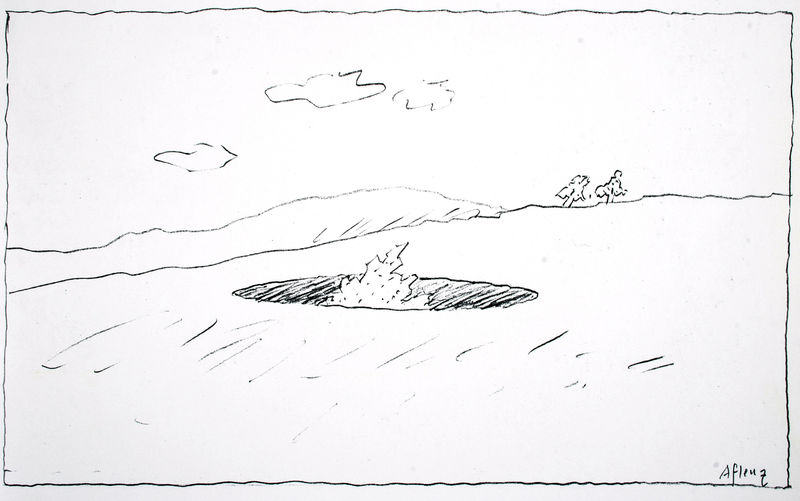
Titel: Ideenskizze
Künstler: Gustav Peichl
Standort: Aflenz
Institution: EFA-Erdfunkstelle
Schlagwörter: baum, himmel, wolken, baumstämme, bäume, landschaft, schwarz, weiss, zeichnung, wiese, wolke, signatur, baumstamm, erde, horizont, horizontlinie, hügel, busch, gebüsch, boden, drei, pflanze, wald, kreis, papier, berge, hang, grafik, graphik, linien, striche, linie, loch, scharz, strich, bleistift, himme, krater